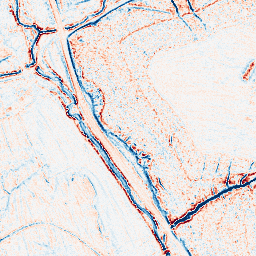
Category: edge_preserving
Decomposition family: anisotropic_diffusion
Decomposition parameters: iterations: 20
kappa: 10
gamma: 0.05
Upsampling method: sinc_blackman
Upsampling parameters: scale: 2
kernel_size: 8
Upsampling scale: 2